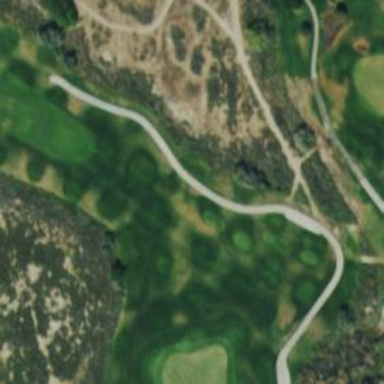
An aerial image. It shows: Golf tee.